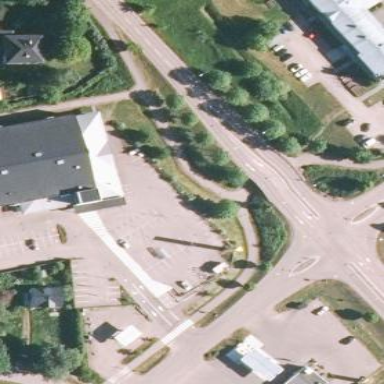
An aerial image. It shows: Parking space.